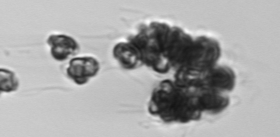
Label: Corymbellus